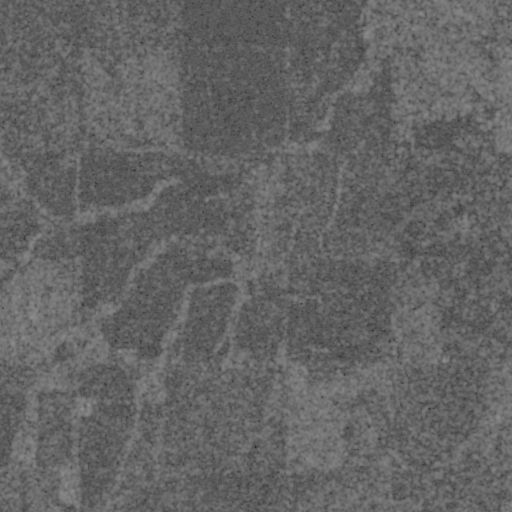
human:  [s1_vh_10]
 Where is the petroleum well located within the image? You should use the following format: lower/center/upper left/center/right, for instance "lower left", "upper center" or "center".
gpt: The petroleum well is located in the lower left of the image.
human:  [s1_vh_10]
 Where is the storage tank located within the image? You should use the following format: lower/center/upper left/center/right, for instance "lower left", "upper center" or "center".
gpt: The storage tank is located in the lower left of the image.
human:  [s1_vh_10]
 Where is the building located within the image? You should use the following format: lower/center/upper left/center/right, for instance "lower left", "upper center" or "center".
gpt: The building is located in the lower left of the image.
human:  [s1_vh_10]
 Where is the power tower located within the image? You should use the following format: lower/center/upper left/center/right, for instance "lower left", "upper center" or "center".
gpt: There is no power tower in the image.

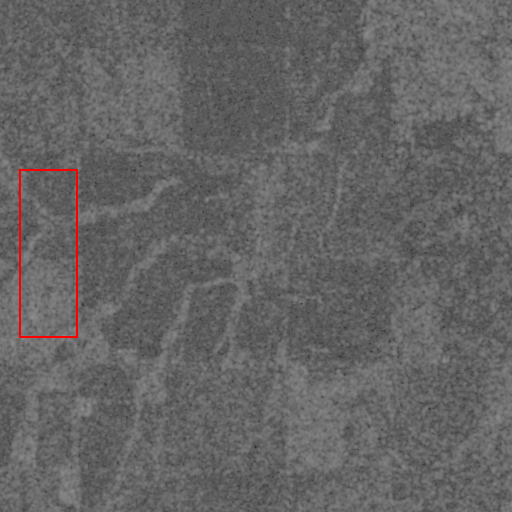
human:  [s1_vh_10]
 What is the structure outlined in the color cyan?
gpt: There is no cyan outline.
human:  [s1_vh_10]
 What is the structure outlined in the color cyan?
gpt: There is no structure outlined in cyan.